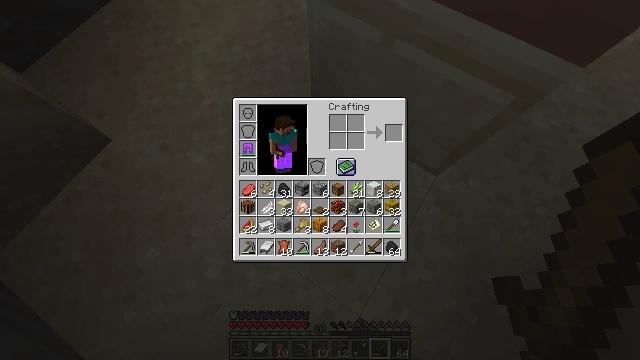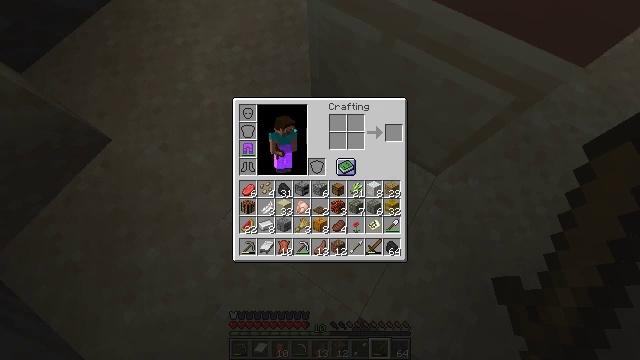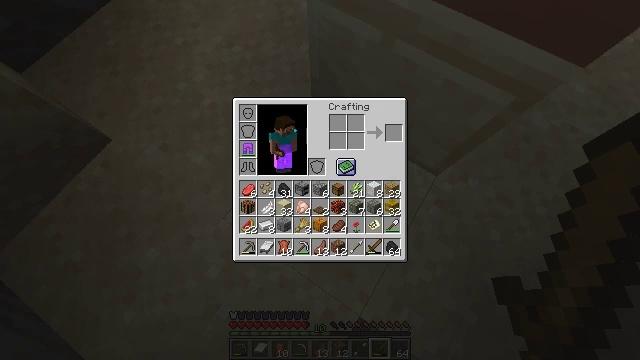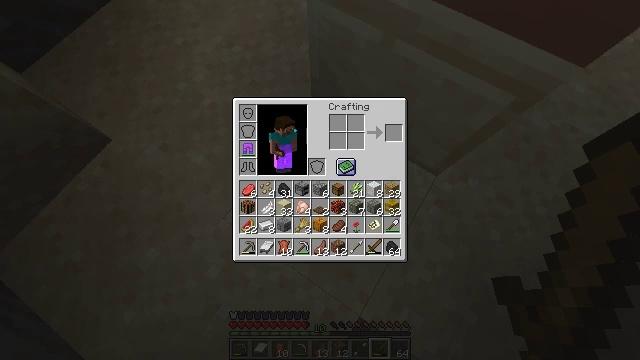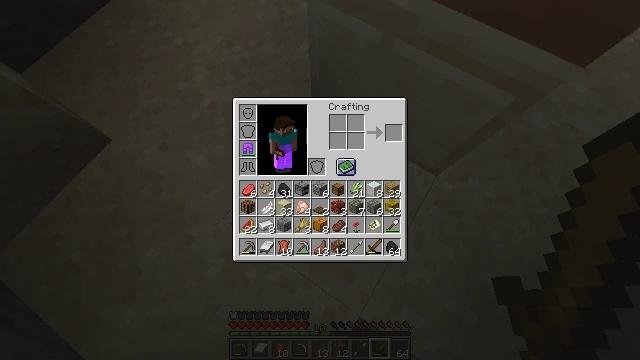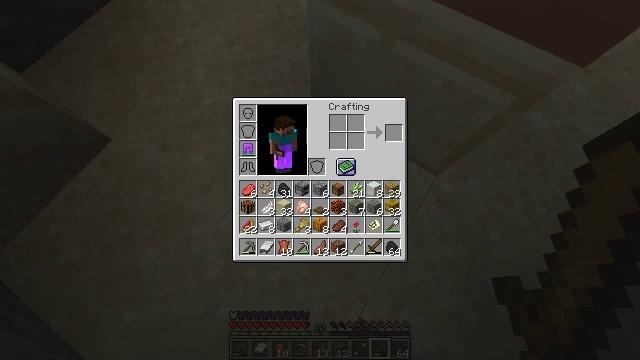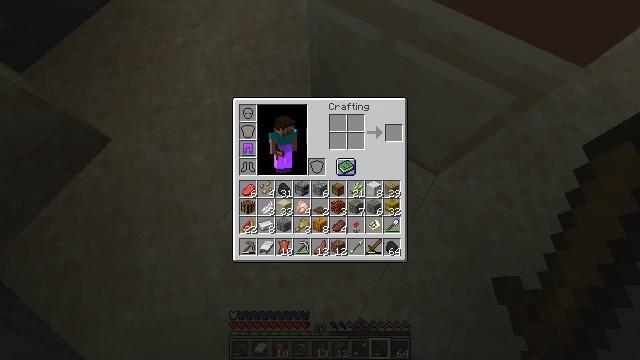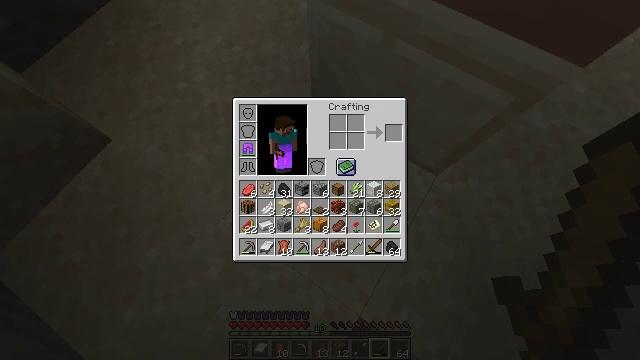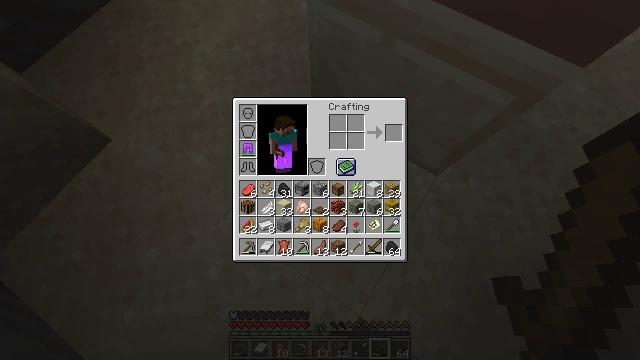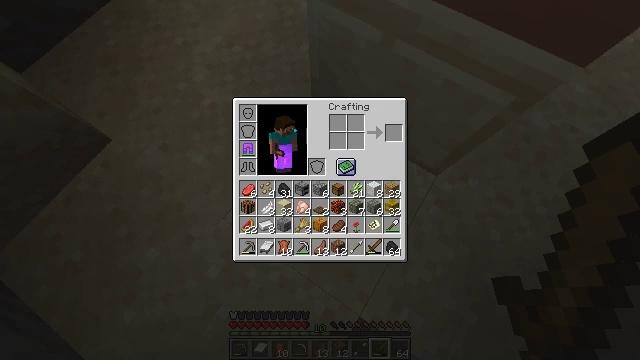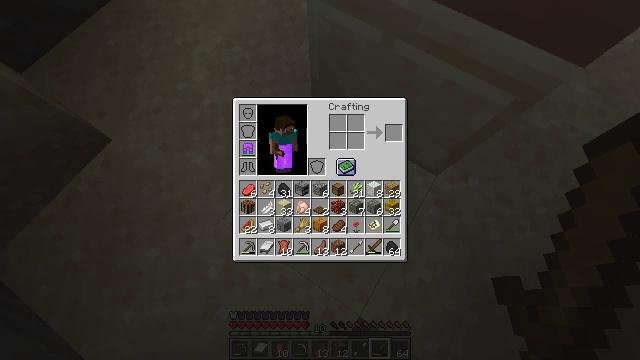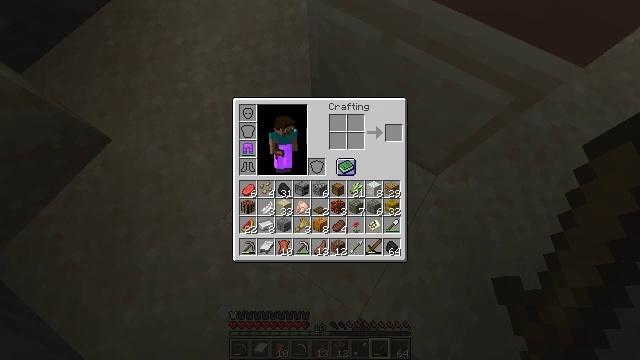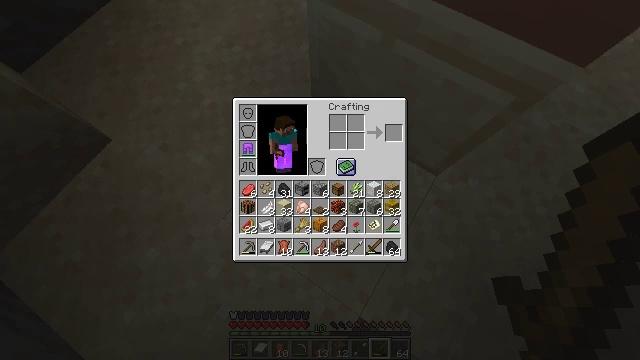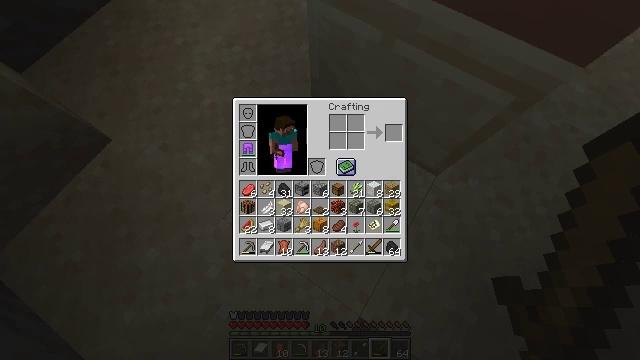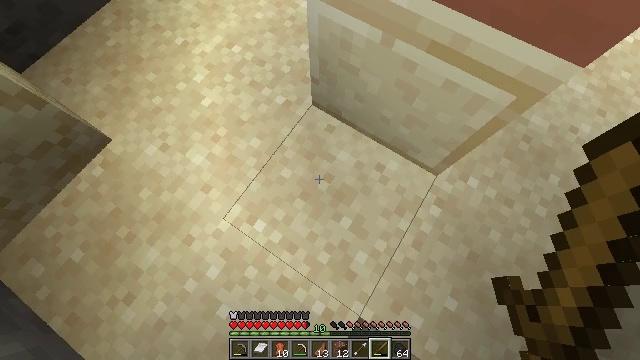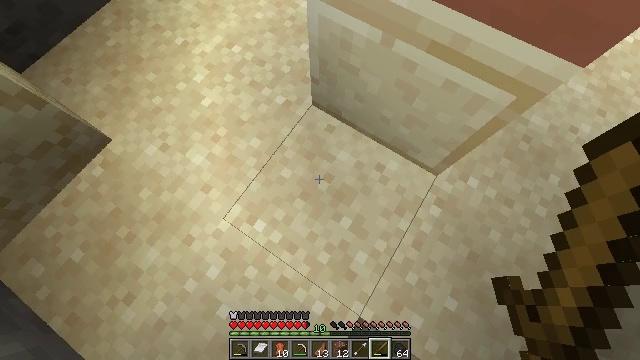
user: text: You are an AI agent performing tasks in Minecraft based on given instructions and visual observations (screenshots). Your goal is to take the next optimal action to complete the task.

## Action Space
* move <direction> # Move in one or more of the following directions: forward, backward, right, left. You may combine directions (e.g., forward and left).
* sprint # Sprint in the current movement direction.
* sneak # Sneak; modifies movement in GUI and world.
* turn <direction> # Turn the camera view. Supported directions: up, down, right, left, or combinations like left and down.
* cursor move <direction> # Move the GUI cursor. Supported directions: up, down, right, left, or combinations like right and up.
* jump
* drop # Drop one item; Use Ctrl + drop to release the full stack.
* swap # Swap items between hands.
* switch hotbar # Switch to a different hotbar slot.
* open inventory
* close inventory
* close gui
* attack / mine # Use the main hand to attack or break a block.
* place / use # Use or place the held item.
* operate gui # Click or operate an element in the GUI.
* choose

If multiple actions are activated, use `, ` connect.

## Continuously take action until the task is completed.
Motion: motion action
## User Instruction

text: Harvest the cactus plant.
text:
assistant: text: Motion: no_op
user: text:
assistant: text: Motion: no_op
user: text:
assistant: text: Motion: no_op
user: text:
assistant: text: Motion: no_op
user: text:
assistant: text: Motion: no_op
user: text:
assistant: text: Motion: no_op
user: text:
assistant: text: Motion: no_op
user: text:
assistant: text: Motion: no_op
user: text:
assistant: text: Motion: no_op
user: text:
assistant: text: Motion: no_op
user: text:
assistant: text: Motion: no_op
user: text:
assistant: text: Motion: no_op
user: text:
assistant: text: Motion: no_op
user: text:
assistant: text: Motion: no_op
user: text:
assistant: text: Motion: no_op
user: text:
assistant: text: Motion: no_op
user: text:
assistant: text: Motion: no_op
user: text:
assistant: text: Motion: turn right
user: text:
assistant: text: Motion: turn right and up
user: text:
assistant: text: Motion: turn right and up
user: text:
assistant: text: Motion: turn right and up
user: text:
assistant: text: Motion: turn right and up
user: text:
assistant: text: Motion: turn up
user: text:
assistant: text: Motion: turn left and up
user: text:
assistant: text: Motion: move forward, turn left and up
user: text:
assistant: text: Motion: move forward, turn left and up
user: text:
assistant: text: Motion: move forward, turn left and up
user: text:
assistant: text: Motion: move forward, turn left and up
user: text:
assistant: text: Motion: move forward, turn up
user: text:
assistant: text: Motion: move forward, turn left and up, jump